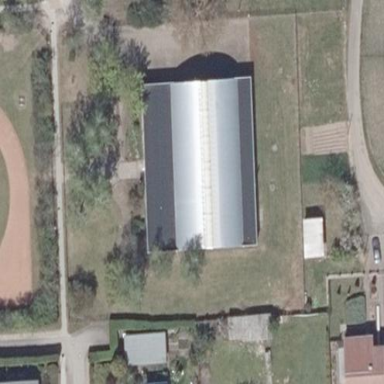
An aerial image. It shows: Sports hall building.